Question: I have a problem with my pagination style...
i want to set the pagination at the bottom of the div

now my pagination is look like this,i would like to set the pagination at the bottom of the div and the position of pagination will not be fixed,if i change the 'result_per_page' to 10 or more the pagination will automatically adjust its position at the bottom
here is my pagination style
'''
<style>
.paginate {
height:34px;
position:relative;
width:auto;
display:inline-block;
}
.paginate a {
padding:2px 5px 2px 5px;
margin:2px;
border:1px solid #999;
text-decoration:none;
color: #666;
}
.paginate a:hover, .paginate a:active {
border: 1px solid #999;
color:#0384DA
}
.paginate span.current {
margin: 2px;
padding: 2px 5px 2px 5px;
border: 1px solid #0384DA;
font-weight: bold;
background-color: #0384DA;
color: #FFF;
}
.paginate span.disabled {
padding:2px 5px 2px 5px;
margin:2px;
border:1px solid #eee;
color:#0384DA;
}
li{
padding:4px;
margin-bottom:3px;
background-color:#FCC;
list-style:none;}
ul{margin:6px;
padding:0px;}
</style>
'''
Contents inside the body
'''
<body>
<?php
$targetpage = "pagnate.php";
$limit = 10;
$query = mysql_query("SELECT * FROM tblpropertyregister");
$total_pages = mysql_num_rows($query);
$stages = 3;
if (isset($_GET['page']) && $_GET['page'] != '') {
$page = $_GET['page'];
$start = ($page - 1) * $limit;
} else {
$start = 0;
}
// Get page data
$query1 = "SELECT * FROM tblpropertyregister LIMIT $start, $limit";
$result = mysql_query($query1);
// Initial page num setup
if ($page == 0) {
$page = 1;
}
$prev = $page - 1;
$next = $page + 1;
$lastpage = ceil($total_pages / $limit);
$LastPagem1 = $lastpage - 1;
$paginate = '';
if ($lastpage > 1) {
$paginate .= "<div class='paginate'>";
// Previous
if ($page > 1) {
$paginate.= "<a href='$targetpage?page=$prev'>previous</a>";
} else {
$paginate.= "<span class='disabled'>previous</span>";
}
// Pages
if ($lastpage < 7 + ($stages * 2)) { // Not enough pages to breaking it up
for ($counter = 1; $counter <= $lastpage; $counter++) {
if ($counter == $page) {
$paginate.= "<span class='current'>$counter</span>";
} else {
$paginate.= "<a href='$targetpage?page=$counter'>$counter</a>";
}
}
} elseif ($lastpage > 5 + ($stages * 2)) { // Enough pages to hide a few?
// Beginning only hide later pages
if ($page < 1 + ($stages * 2)) {
for ($counter = 1; $counter < 4 + ($stages * 2); $counter++) {
if ($counter == $page) {
$paginate.= "<span class='current'>$counter</span>";
} else {
$paginate.= "<a href='$targetpage?page=$counter'>$counter</a>";
}
}
$paginate.= "...";
$paginate.= "<a href='$targetpage?page=$LastPagem1'>$LastPagem1</a>";
$paginate.= "<a href='$targetpage?page=$lastpage'>$lastpage</a>";
}
// Middle hide some front and some back
elseif ($lastpage - ($stages * 2) > $page && $page > ($stages * 2)) {
$paginate.= "<a href='$targetpage?page=1'>1</a>";
$paginate.= "<a href='$targetpage?page=2'>2</a>";
$paginate.= "...";
for ($counter = $page - $stages; $counter <= $page + $stages; $counter++) {
if ($counter == $page) {
$paginate.= "<span class='current'>$counter</span>";
} else {
$paginate.= "<a href='$targetpage?page=$counter'>$counter</a>";
}
}
$paginate.= "...";
$paginate.= "<a href='$targetpage?page=$LastPagem1'>$LastPagem1</a>";
$paginate.= "<a href='$targetpage?page=$lastpage'>$lastpage</a>";
}
// End only hide early pages
else {
$paginate.= "<a href='$targetpage?page=1'>1</a>";
$paginate.= "<a href='$targetpage?page=2'>2</a>";
$paginate.= "...";
for ($counter = $lastpage - (2 + ($stages * 2)); $counter <= $lastpage; $counter++) {
if ($counter == $page) {
$paginate.= "<span class='current'>$counter</span>";
} else {
$paginate.= "<a href='$targetpage?page=$counter'>$counter</a>";
}
}
}
}
// Next
if ($page < $counter - 1) {
$paginate.= "<a href='$targetpage?page=$next'>next</a>";
} else {
$paginate.= "<span class='disabled'>next</span>";
}
$paginate.= "</div>";
}
echo $total_pages . ' Results';
// pagination
echo $paginate;
?>
<ul>
<?php
while ($row = mysql_fetch_array($result)) {
echo '<li>' . $row['PropertyTitle'] . "- -" . $row['PropertyCode'] . '</li>';
}
?>
</ul>
</body>
'''
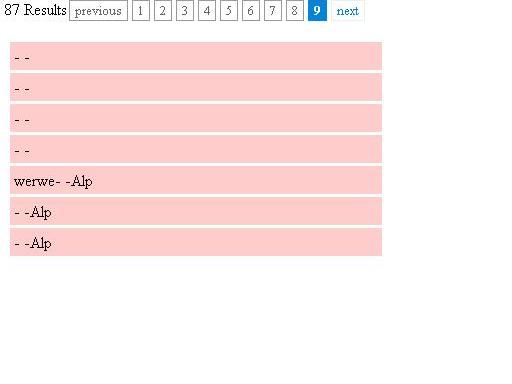
Answer: you could echo your pagination code after you echo out the table?
Remove 'echo $paginate;', and wrap it in php tags after the < /ul >
'''
<?php echo $paginate; ?>
'''